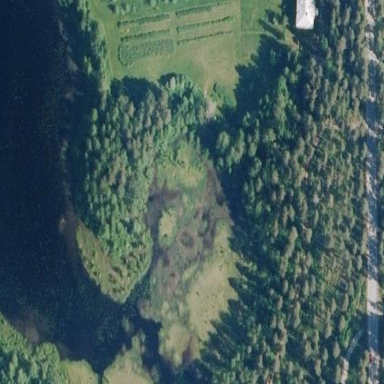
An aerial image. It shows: Reedbed wetland area.